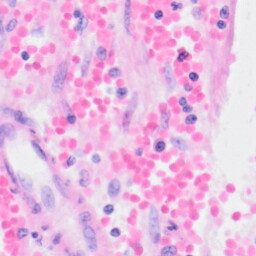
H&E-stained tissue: Kidney